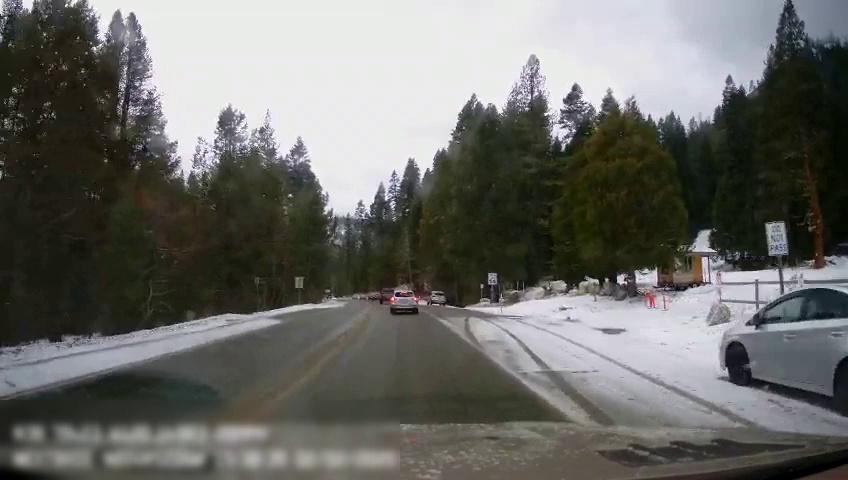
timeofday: Day
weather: Snowy
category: Drivable Space
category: Vehicles | Truck
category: Vehicles | SUV
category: Vehicles | Car
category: Vehicles | SUV
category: Lanes | Current Lane
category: Lanes | Opposite Lane
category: Lanes | Current Lane
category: Lanes | Opposite Lane
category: Traffic | Signs
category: Traffic | Signs